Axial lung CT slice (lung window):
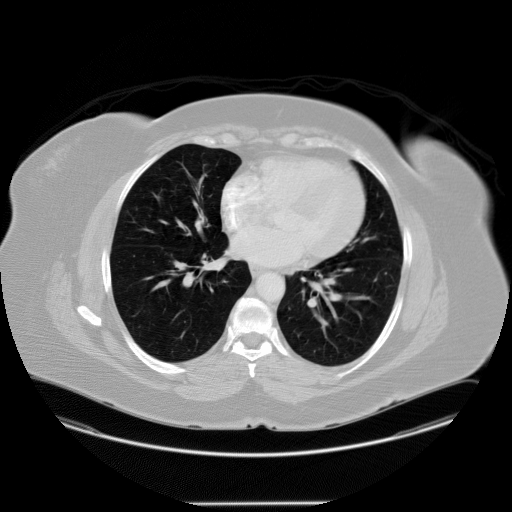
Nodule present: no